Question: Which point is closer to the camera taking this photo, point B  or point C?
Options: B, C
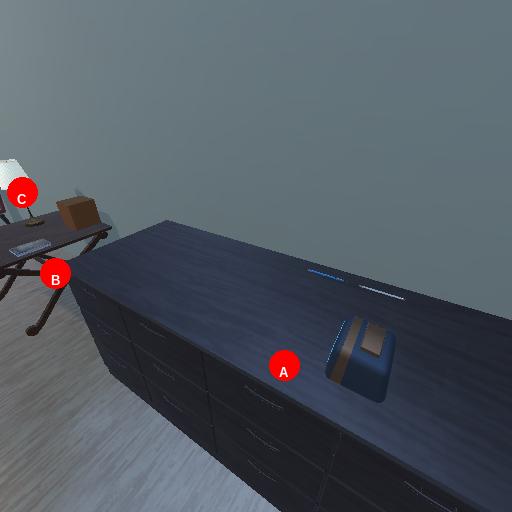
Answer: B